Question: I would like to create a checkout object via the GraphQL API provided by the Saleor eCommerce platform.
According to the gql playground there is a mutation to do so that takes a CheckoutCreateInput object as it's argument.
Here is an example mutation that works fine within the playground.

Here is the current code that I have tried (I am doing this within a vuex action)
'''
export const actions = {
addToCart({ commit, dispatch }, cartItem) {
const currentCartItems = this.state.cartItems
// Check to see if we already have a checkout object
if (this.state.checkoutId !== '') {
// Create a new checkout ID
console.log('creating new checkout object')
try {
this.app.apolloProvider.defaultClient
.mutate({
mutation: CREATE_CART_MUTATION,
variables: {
checkoutInput: {
lines: { quantity: 10, variantId: 'UHJvZHVjdFZhcmlhbnQ6NQ==' },
email: 'test@test.com'
}
}
})
.then(({ data }) => {
console.log(data)
})
} catch (e) {
console.log(e)
}
} else {
console.log('checkout id already set')
}
// TODO: Check to see if the cart already contains the current Cart Item
commit('ADD_CART_ITEM', cartItem)
}
'''
and here is the CREATE_CART_MUTATION:
'''
import gql from 'graphql-tag'
export const CREATE_CART_MUTATION = gql'
mutation($checkoutInput: CheckoutCreateInput!) {
checkoutCreate(input: $checkoutInput) {
checkout {
id
created
lastChange
lines {
id
variant {
id
name
}
quantity
totalPrice {
gross {
localized
}
net {
localized
}
}
}
totalPrice {
gross {
localized
}
net {
localized
}
}
}
}
}
'
'''
On the server this comes back with the following error:
'''
graphql.error.base.GraphQLError: Variable "$checkoutInput" got invalid value {"email": "test@test.com", "lines": {"quantity": 10, "variantId": "UHJvZHVjdFZhcmlhbnQ6NQ=="}}.
In field "lines": In element #0: Expected "CheckoutLineInput", found not an object.
'''
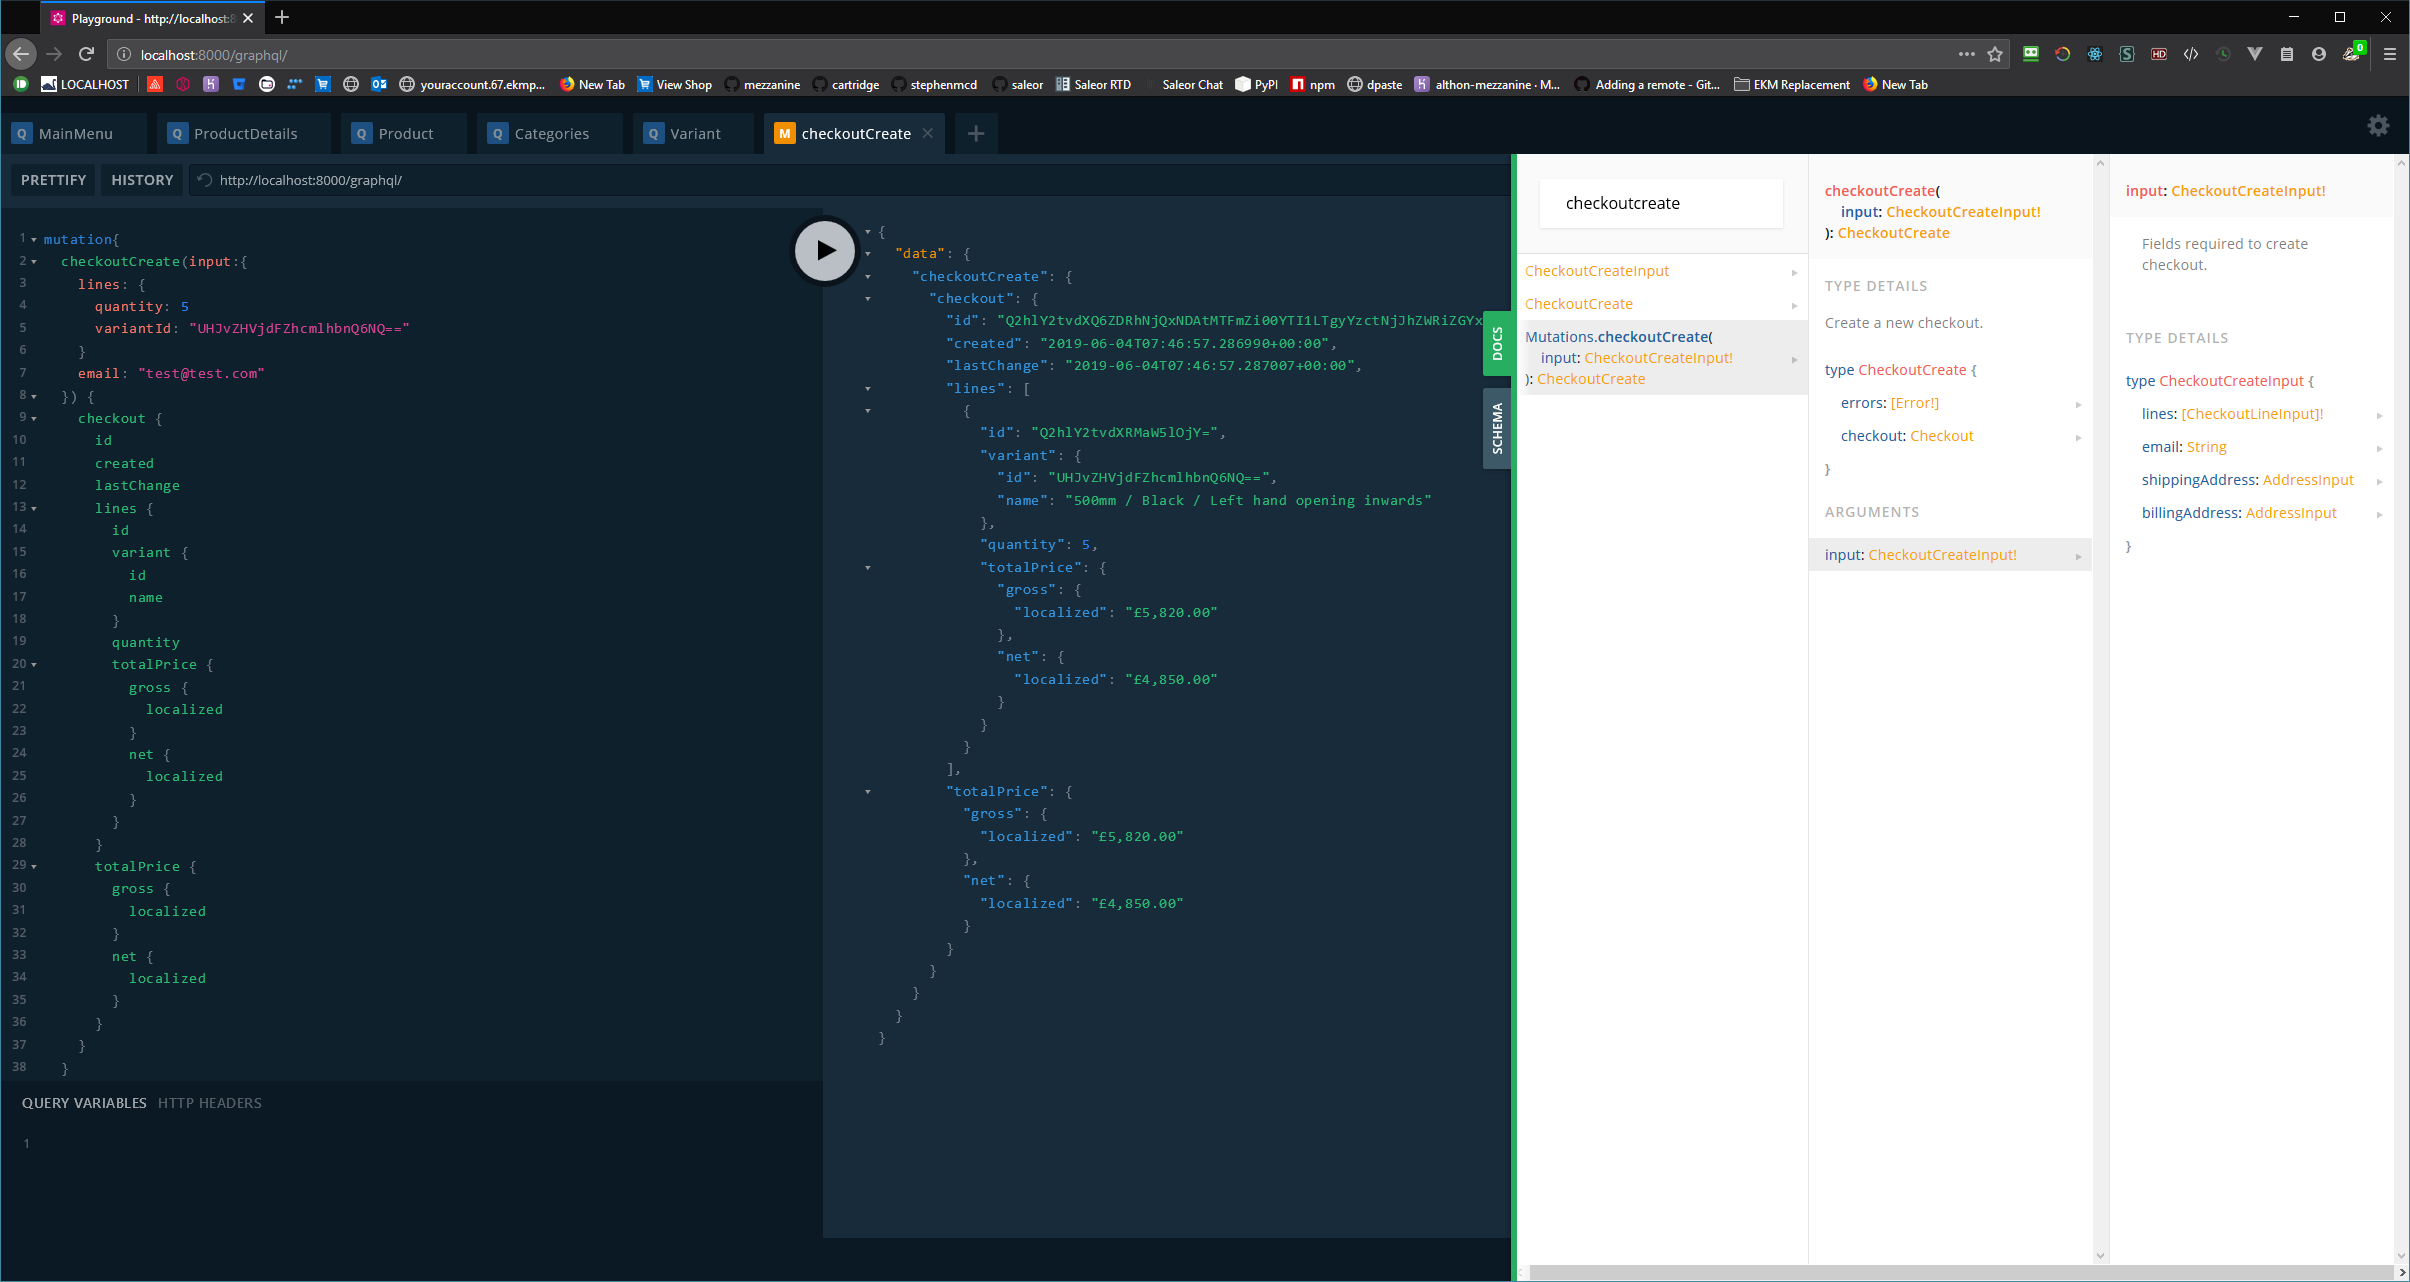
Answer: Looks like I was most of the way there, I was just passing a single lines object rather than an array of them. The correct code is as follows:
'''
try {
this.app.apolloProvider.defaultClient
.mutate({
mutation: CREATE_CART_MUTATION,
variables: {
checkoutInput: {
lines: [
{ quantity: cartItem.quantity, variantId: cartItem.variantId }
],
email: 'test@test.com'
}
}
})
.then(({ data }) => {
console.log('mutation done!')
commit('SET_CHECKOUT_OBJECT', data.checkoutCreate.checkout)
})
} catch (e) {
console.log('error:')
console.log(e)
}
'''